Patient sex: F
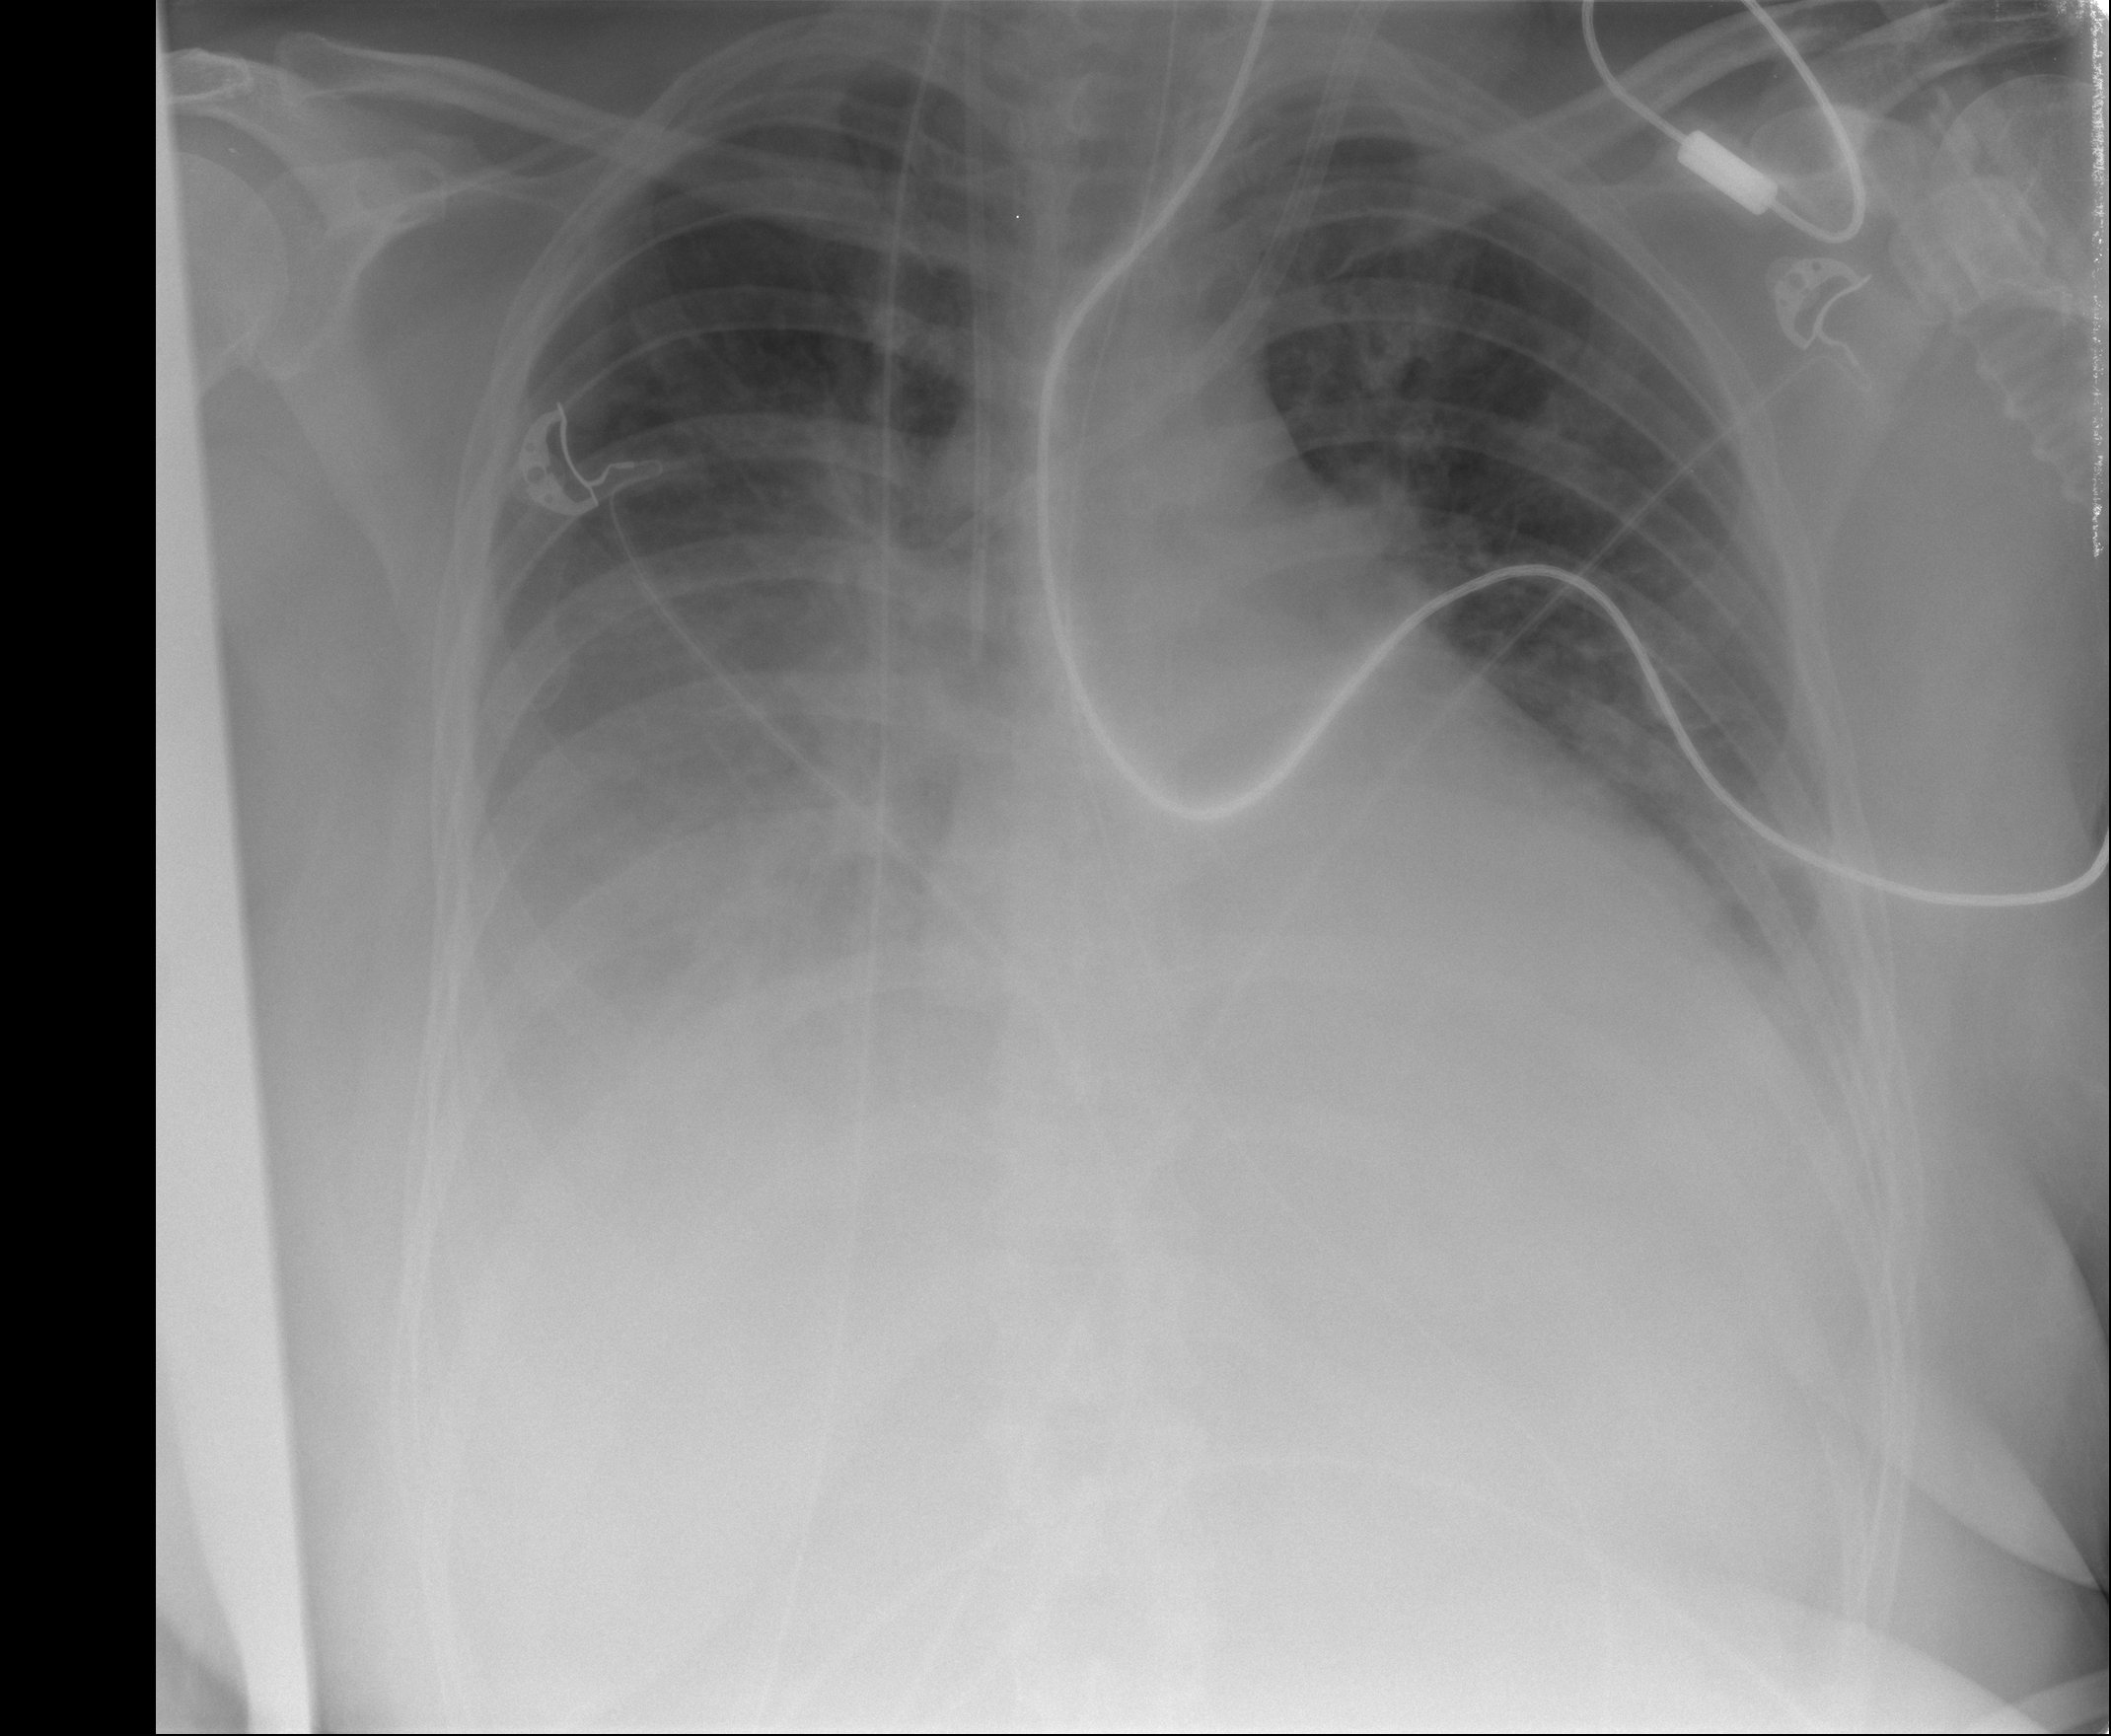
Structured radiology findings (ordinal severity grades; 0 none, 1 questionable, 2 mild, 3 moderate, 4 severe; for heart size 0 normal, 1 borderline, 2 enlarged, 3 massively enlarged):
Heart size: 2
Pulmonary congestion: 3
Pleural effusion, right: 3
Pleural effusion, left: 2
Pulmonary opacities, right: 3
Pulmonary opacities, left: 2
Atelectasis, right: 3
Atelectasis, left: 2